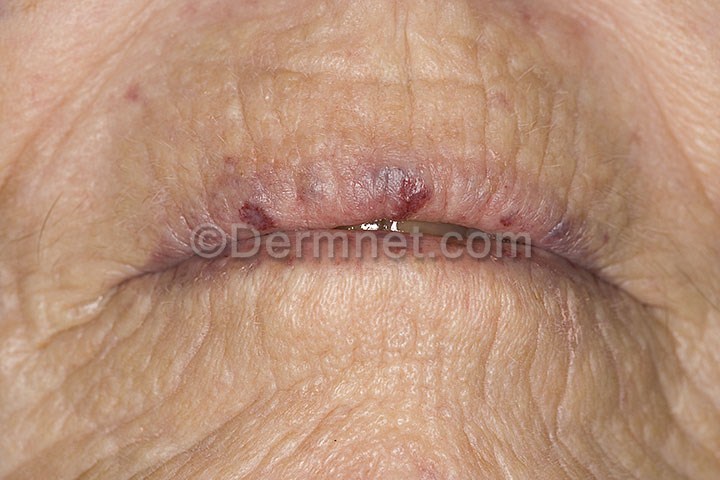
Disease: Lupus and other Connective Tissue diseases